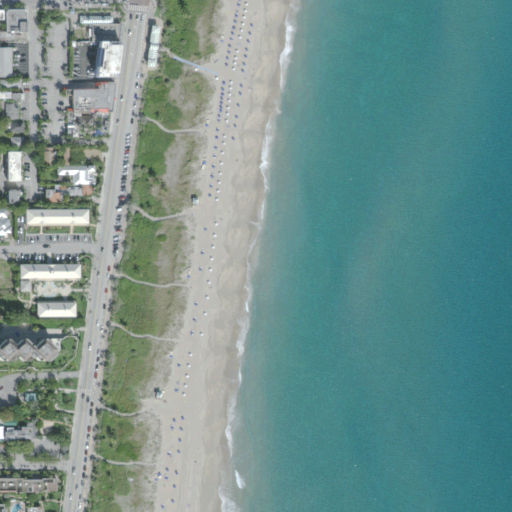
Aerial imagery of beach in Florida named Delray Beach containing open water, medium intensity development, high intensity development, low intensity development, and open development